Field crop: tomato
Growth stage: 1
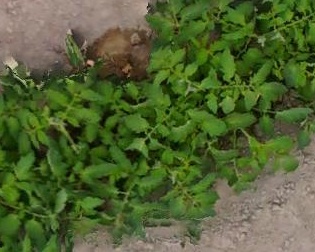
Species: tomato